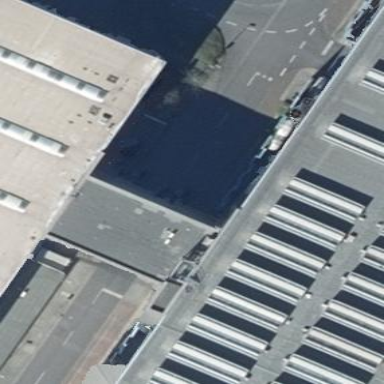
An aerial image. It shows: Office building.